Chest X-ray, PA view. Patient: 24 years old, sex M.
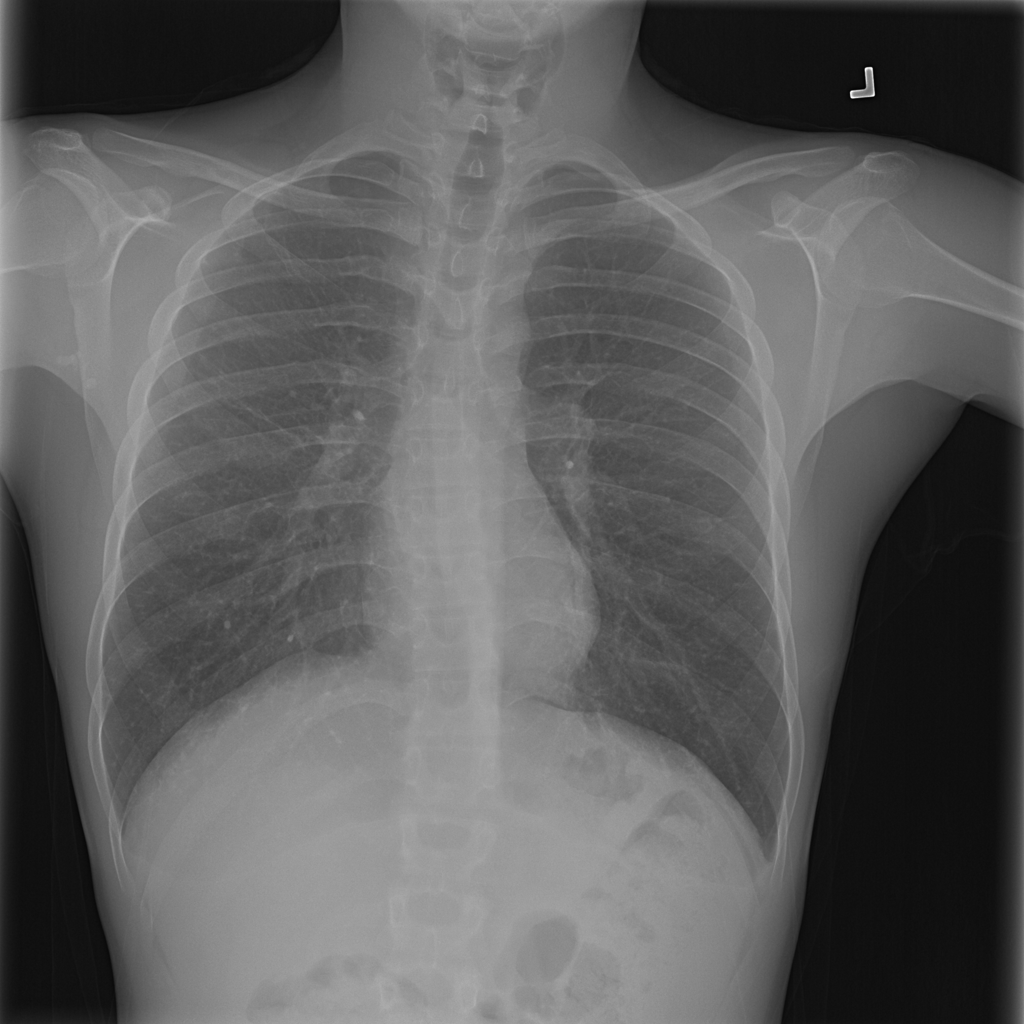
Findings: Nodule